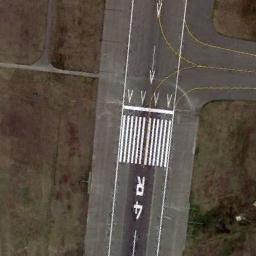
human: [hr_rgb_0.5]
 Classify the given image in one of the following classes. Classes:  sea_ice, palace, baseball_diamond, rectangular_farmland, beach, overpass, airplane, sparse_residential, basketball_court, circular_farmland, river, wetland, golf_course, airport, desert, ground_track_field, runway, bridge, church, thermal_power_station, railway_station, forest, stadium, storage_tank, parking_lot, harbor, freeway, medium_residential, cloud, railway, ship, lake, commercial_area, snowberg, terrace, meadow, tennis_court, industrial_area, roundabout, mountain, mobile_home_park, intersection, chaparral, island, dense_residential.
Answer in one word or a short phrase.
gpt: runway